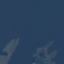
Land use / land cover class: SeaLake